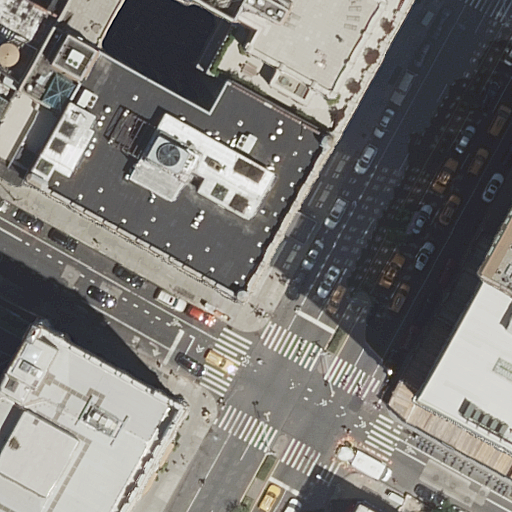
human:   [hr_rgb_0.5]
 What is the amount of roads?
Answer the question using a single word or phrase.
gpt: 3

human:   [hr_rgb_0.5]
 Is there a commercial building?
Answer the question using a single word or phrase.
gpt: no

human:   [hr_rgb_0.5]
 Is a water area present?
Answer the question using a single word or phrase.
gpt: no

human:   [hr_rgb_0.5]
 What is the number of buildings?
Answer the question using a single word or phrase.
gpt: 8

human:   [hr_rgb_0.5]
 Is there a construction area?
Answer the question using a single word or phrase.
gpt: no

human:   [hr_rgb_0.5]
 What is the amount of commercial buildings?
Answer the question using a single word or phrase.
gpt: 0

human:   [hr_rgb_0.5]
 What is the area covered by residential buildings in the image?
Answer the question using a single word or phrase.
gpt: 4450m2

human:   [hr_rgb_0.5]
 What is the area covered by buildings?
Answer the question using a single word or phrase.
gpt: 4450m2

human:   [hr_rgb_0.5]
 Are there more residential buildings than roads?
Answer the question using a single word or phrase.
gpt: yes

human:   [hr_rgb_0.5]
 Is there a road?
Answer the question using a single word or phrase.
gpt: yes

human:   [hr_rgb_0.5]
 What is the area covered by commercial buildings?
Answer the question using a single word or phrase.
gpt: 0m2

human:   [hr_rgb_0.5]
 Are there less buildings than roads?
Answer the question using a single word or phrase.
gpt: no

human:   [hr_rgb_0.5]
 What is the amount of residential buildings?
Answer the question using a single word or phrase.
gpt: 8

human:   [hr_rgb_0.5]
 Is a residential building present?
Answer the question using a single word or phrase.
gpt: yes

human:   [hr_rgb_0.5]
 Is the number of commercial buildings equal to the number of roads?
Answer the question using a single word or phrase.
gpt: no

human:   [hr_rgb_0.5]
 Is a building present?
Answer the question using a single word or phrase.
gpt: yes

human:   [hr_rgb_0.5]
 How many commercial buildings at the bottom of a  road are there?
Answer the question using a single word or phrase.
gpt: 0

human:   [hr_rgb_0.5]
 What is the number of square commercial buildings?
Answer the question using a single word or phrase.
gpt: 0

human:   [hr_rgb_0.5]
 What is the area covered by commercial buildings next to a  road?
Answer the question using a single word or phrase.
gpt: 0m2

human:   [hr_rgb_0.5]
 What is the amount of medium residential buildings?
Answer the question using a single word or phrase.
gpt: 2

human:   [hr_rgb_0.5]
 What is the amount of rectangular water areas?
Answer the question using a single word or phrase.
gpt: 0

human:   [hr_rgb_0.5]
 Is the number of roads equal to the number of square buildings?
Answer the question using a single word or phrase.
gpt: no

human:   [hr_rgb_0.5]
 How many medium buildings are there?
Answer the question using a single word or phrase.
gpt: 2

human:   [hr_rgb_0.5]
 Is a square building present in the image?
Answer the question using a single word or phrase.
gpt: no

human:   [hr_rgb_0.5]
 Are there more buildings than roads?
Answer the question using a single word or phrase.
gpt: yes

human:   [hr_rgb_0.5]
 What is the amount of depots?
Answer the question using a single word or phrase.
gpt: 0

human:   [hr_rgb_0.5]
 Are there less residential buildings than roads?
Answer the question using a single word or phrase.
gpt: no

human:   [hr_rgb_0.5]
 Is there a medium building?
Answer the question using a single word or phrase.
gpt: yes

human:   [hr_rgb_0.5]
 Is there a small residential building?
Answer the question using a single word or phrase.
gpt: yes

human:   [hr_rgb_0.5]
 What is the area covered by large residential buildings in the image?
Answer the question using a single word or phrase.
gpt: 3830m2

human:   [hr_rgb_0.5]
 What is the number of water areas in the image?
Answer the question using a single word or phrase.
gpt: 0

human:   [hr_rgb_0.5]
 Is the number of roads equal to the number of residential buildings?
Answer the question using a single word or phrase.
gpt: no

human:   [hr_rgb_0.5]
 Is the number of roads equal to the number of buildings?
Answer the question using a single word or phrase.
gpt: no

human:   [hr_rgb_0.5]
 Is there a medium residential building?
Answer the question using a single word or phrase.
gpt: yes

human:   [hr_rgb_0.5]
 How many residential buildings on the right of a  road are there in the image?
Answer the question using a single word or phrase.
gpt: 3

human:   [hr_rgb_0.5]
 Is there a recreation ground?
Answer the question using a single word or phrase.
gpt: no

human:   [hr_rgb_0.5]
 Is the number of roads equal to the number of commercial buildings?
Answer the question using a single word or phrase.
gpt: no

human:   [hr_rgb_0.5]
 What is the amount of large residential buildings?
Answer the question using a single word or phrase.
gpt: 3

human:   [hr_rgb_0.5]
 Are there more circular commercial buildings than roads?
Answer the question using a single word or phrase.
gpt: no

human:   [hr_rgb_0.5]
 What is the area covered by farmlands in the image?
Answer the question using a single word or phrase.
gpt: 0m2

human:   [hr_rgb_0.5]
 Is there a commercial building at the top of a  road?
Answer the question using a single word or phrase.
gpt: no

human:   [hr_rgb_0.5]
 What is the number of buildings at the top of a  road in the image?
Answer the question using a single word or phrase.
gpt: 4

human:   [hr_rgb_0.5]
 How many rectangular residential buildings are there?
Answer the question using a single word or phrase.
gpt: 7

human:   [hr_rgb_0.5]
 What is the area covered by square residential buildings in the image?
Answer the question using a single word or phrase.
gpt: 0m2

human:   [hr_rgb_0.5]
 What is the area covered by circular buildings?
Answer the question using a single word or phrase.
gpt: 0m2

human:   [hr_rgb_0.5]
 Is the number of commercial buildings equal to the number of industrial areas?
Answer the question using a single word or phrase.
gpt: yes

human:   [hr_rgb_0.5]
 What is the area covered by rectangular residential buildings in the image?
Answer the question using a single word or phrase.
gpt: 3236m2

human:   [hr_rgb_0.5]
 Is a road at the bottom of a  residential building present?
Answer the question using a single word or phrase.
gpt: yes

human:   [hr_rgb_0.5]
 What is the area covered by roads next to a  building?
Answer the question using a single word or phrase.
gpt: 0m2

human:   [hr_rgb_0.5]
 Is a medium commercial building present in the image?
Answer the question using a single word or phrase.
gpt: no

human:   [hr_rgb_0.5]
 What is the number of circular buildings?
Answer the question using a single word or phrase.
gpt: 0

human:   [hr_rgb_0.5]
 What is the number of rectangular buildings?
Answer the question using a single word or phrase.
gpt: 7

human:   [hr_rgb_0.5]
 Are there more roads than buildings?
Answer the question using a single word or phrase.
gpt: no

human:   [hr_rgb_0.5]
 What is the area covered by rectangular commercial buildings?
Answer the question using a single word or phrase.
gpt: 0m2

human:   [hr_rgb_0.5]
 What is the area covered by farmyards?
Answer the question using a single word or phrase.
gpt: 0m2

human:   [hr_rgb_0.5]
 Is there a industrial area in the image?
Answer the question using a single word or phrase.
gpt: no

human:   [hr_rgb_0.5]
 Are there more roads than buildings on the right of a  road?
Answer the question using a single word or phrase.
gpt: no

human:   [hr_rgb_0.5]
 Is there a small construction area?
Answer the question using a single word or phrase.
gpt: no

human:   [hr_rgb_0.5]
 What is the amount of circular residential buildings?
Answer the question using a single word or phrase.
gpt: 0

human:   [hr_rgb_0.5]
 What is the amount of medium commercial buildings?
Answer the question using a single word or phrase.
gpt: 0

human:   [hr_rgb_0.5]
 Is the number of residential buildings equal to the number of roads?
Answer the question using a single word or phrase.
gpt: no

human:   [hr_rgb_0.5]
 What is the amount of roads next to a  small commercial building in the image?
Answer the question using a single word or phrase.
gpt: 0

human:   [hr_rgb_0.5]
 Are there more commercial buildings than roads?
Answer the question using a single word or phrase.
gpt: no

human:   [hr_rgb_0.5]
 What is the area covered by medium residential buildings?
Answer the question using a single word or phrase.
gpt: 521m2